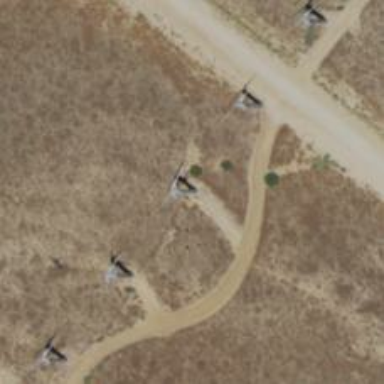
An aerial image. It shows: Wind power generator utilizing wind turbines.